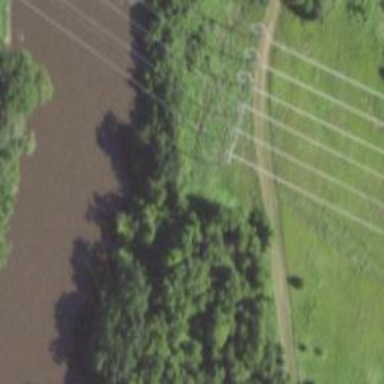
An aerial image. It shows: H-frame designed tower for power lines.